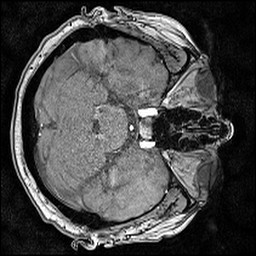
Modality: angio
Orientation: axial
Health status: ill
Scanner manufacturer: siemens
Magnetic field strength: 3 T
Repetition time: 0.023 s
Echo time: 0.00418 s